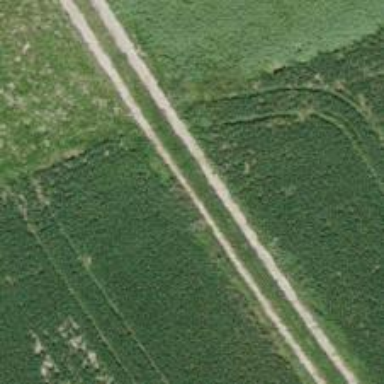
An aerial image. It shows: Track with grade 4 tracktype.